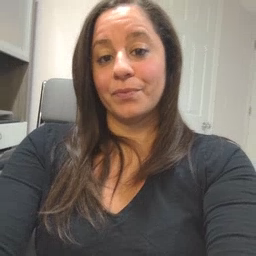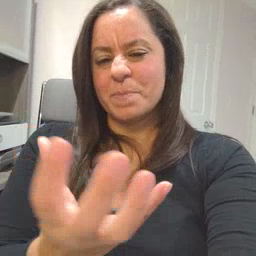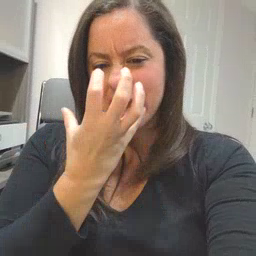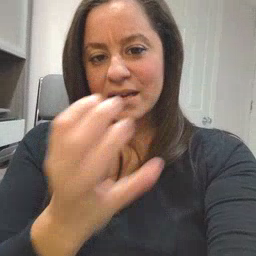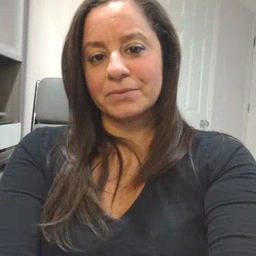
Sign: mad